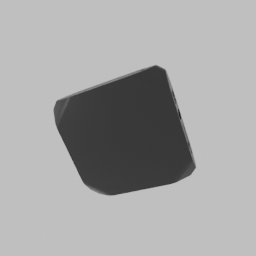
Label: electronics